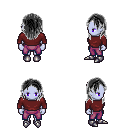
a pixel art fantasy rpg character, female body template, dark elf, purple skin, maroon long-sleeve shirt, magenta pants, gray long hairstyle, metal boots, four views (front, back, left, right), 2x2 character sprite sheet, small pixel art, hard edges, no anti-aliasing